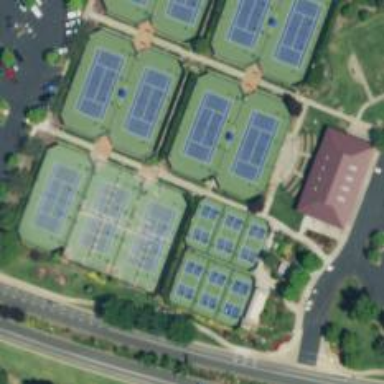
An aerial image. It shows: Tennis court on the leisure land pitch.